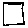
Label: square